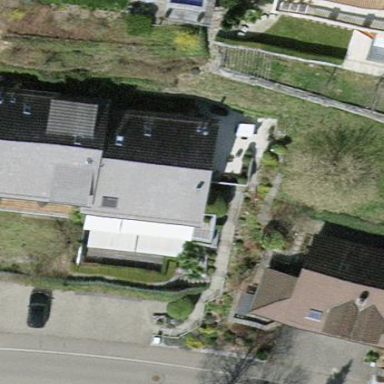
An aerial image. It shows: Terrace building.